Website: macys
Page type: cart
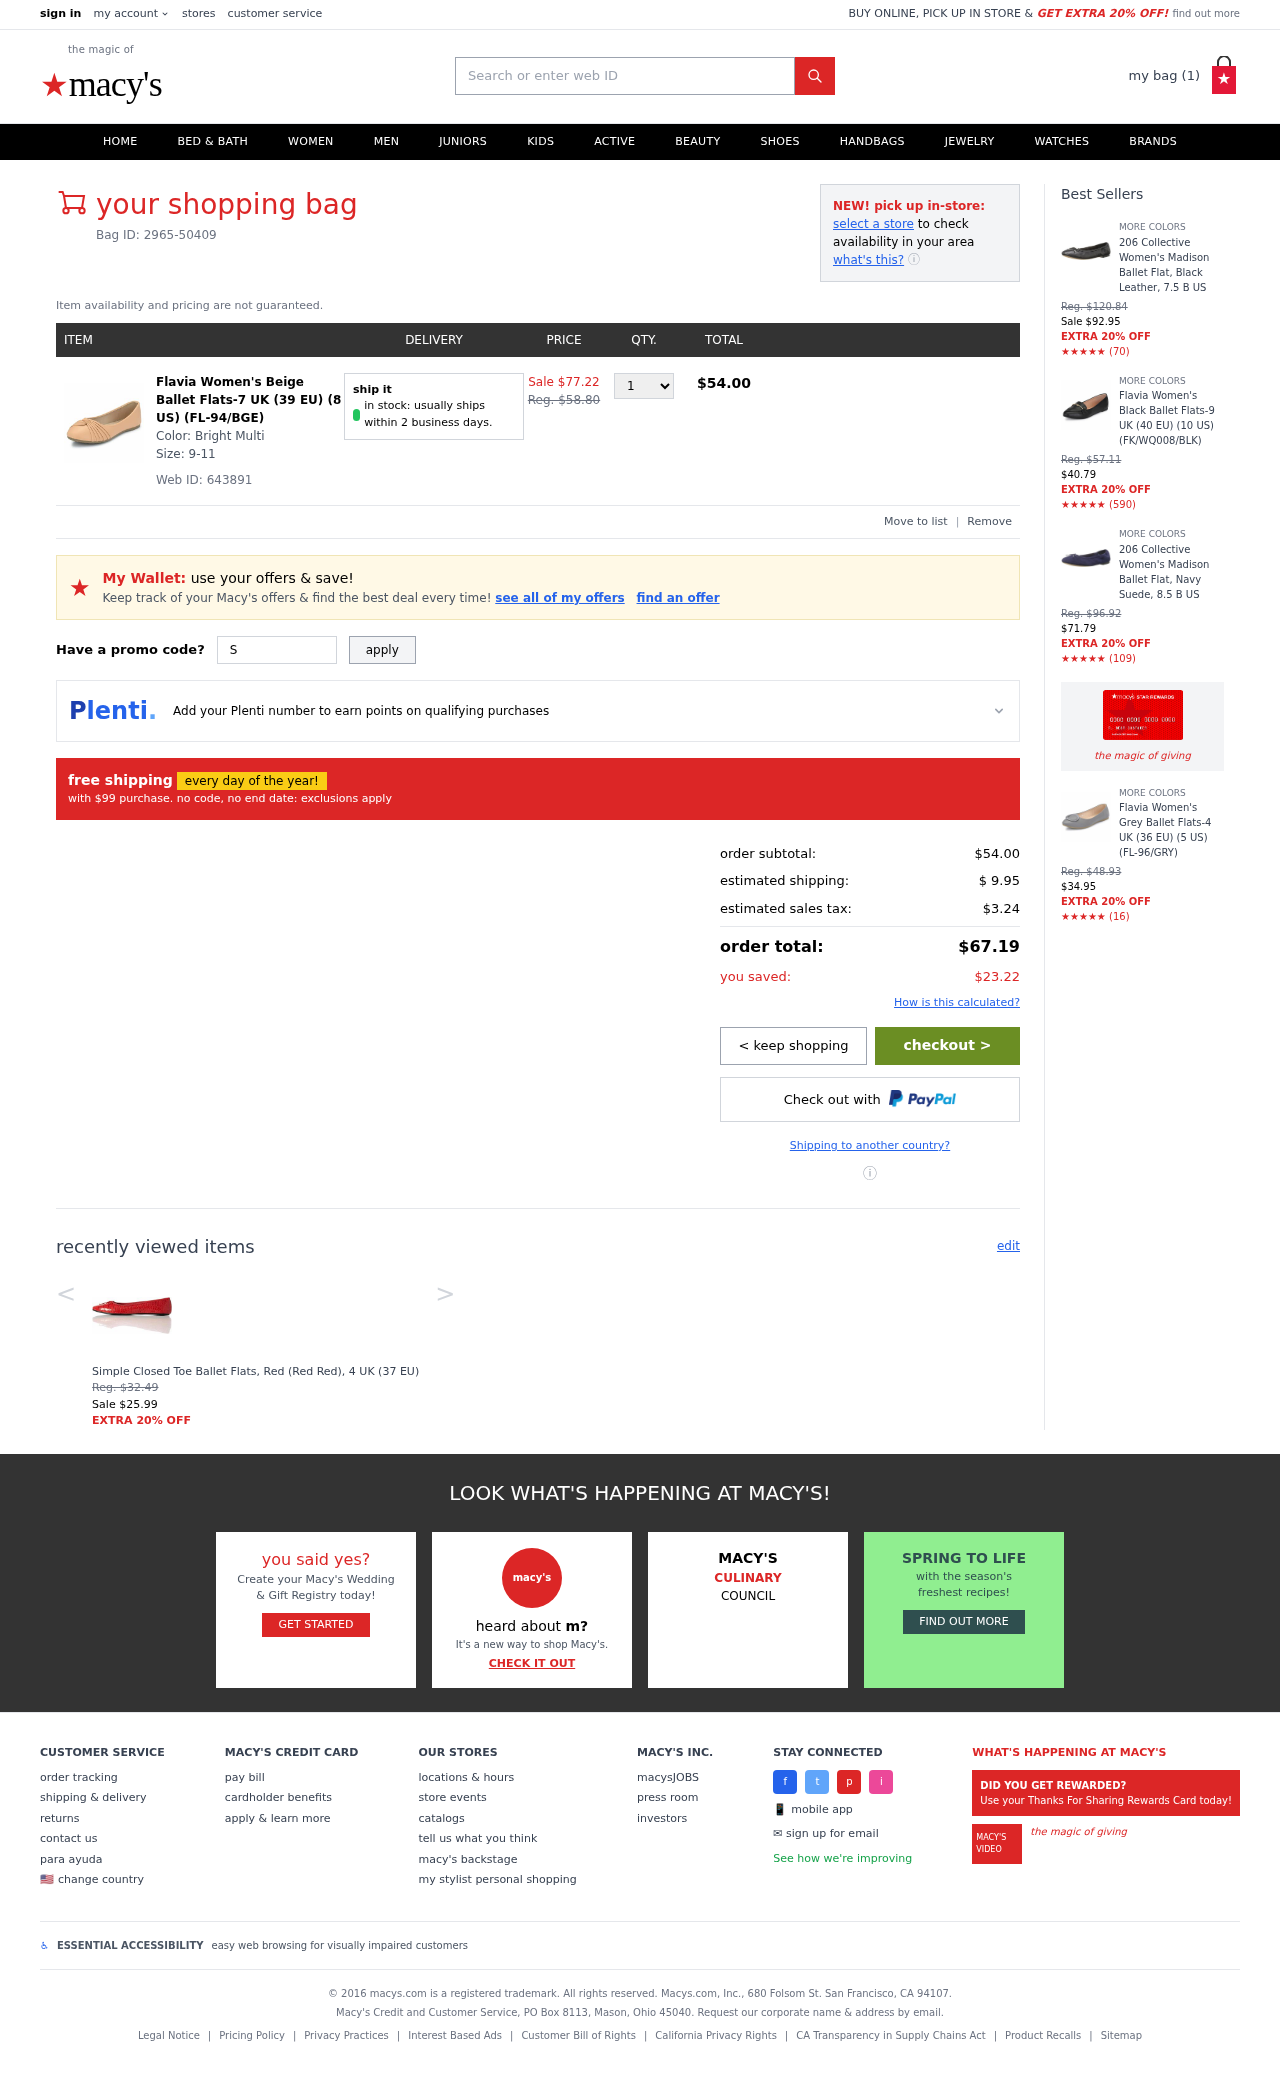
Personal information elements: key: PII_PROMO_CODE
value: SAVE22
Product elements: key: PRODUCT1_NAME
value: Flavia Women's Beige Ballet Flats-7 UK (39 EU) (8 US) (FL-94/BGE)
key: PRODUCT1_PRICE
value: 54
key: PRODUCT1_QUANTITY
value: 1
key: PRODUCT2_NAME
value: Simple Closed Toe Ballet Flats, Red (Red Red), 4 UK (37 EU)
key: PRODUCT2_PRICE
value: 25.99
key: PRODUCT3_NAME
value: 206 Collective Women's Madison Ballet Flat, Black Leather, 7.5 B US
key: PRODUCT3_NUM_RATINGS
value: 70
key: PRODUCT3_PRICE
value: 92.95
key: PRODUCT4_NAME
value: Flavia Women's Black Ballet Flats-9 UK (40 EU) (10 US) (FK/WQ008/BLK)
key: PRODUCT4_NUM_RATINGS
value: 590
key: PRODUCT4_PRICE
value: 40.79
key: PRODUCT5_NAME
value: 206 Collective Women's Madison Ballet Flat, Navy Suede, 8.5 B US
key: PRODUCT5_NUM_RATINGS
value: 109
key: PRODUCT5_PRICE
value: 71.79
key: PRODUCT6_NAME
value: Flavia Women's Grey Ballet Flats-4 UK (36 EU) (5 US) (FL-96/GRY)
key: PRODUCT6_NUM_RATINGS
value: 16
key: PRODUCT6_PRICE
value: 34.95
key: PRODUCT1_ORIGINAL_PRICE
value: Sale $77.22
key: PRODUCT1_TOTAL
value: $54.00
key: PRODUCT2_ORIGINAL_PRICE
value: Reg. $32.49
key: PRODUCT3_ORIGINAL_PRICE
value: Reg. $120.84
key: PRODUCT3_RATING
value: ★★★★★
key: PRODUCT4_ORIGINAL_PRICE
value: Reg. $57.11
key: PRODUCT4_RATING
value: ★★★★★
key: PRODUCT5_ORIGINAL_PRICE
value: Reg. $96.92
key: PRODUCT5_RATING
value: ★★★★★
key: PRODUCT6_ORIGINAL_PRICE
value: Reg. $48.93
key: PRODUCT6_RATING
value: ★★★★★
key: PRODUCT_WEB_ID
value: Web ID: 643891
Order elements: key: ORDER_NUM_ITEMS
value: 1
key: ORDER_BAG_ID
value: Bag ID: 2965-50409
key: ORDER_SUBTOTAL
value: $54.00
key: ORDER_SHIPPING_COST
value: $ 9.95
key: ORDER_TAX
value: $3.24
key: ORDER_TOTAL
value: $67.19
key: ORDER_SAVINGS
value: $23.22
Search elements: key: HEADER_SEARCH
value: Search or enter web ID